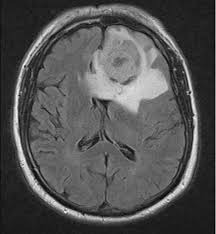
Label: meningioma